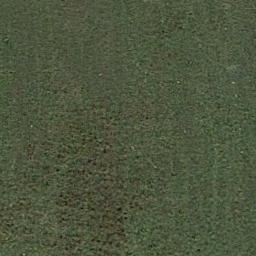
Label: meadow